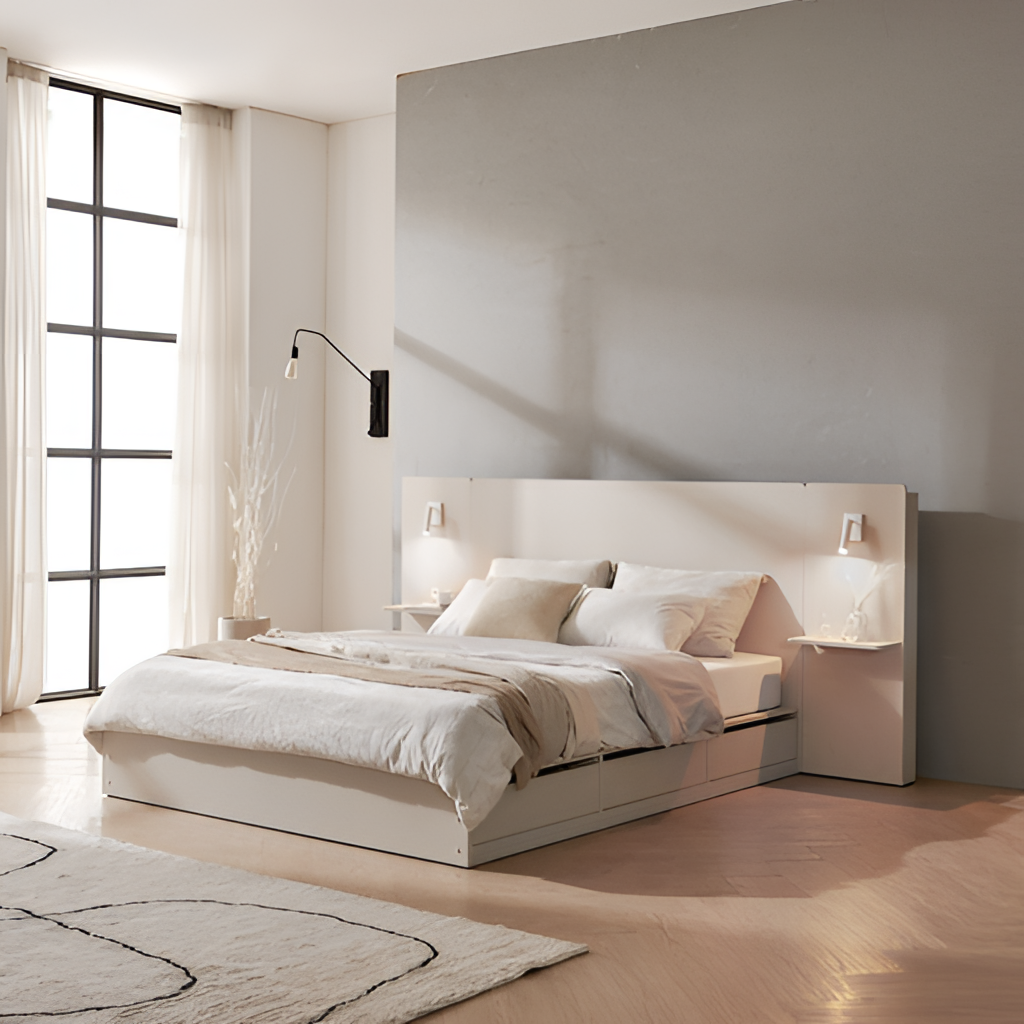
wood illuminated headboard bed, bedroom, contemporary, tile flooring, with large square pattern, gray paint wallpaper, with solid pattern